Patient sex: M
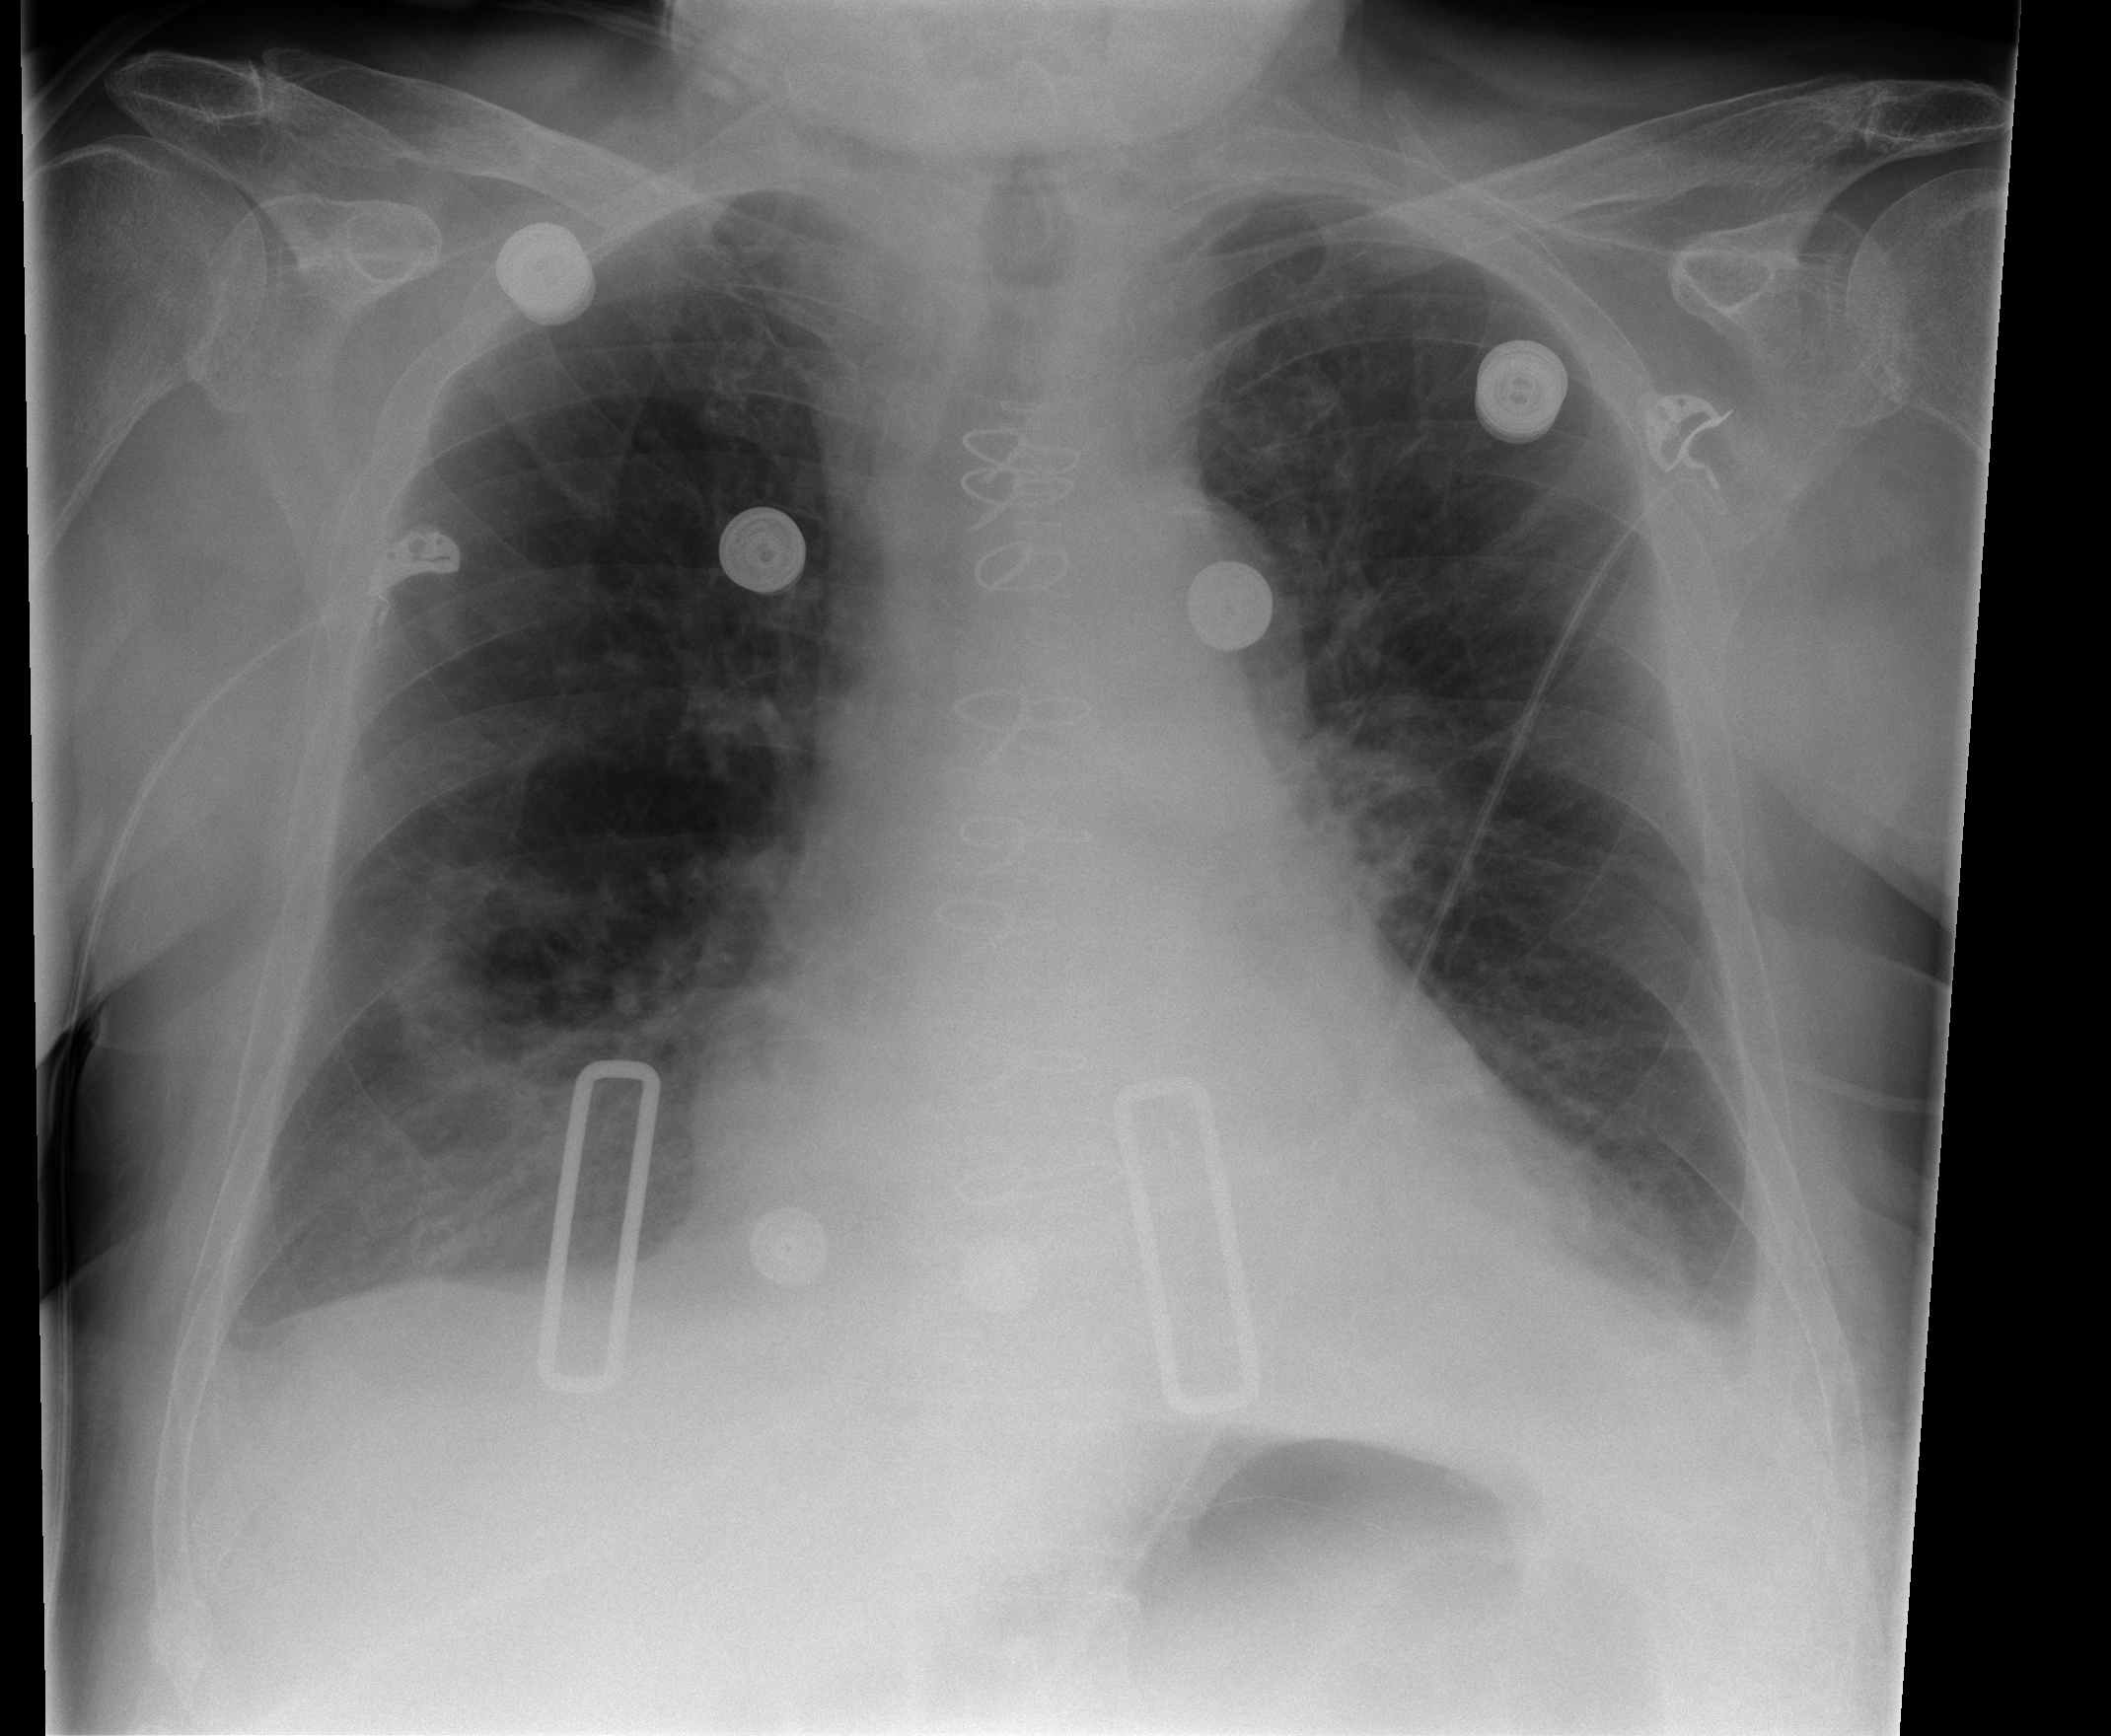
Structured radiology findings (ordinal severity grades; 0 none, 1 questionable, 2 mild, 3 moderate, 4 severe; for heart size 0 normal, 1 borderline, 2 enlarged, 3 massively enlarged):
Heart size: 1
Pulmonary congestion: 0
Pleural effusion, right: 1
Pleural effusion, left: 2
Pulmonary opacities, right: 2
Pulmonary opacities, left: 0
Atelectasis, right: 2
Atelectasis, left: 2